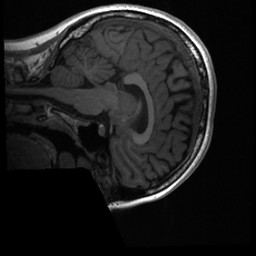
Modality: T1w
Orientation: sagittal
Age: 18
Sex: female